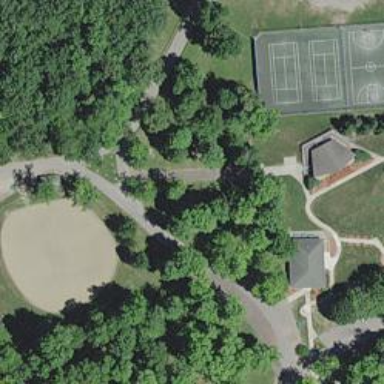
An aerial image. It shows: Disc golf basket.